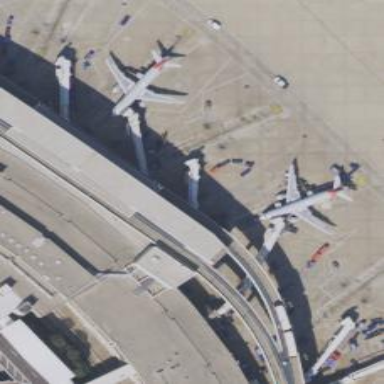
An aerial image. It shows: Airport gate.